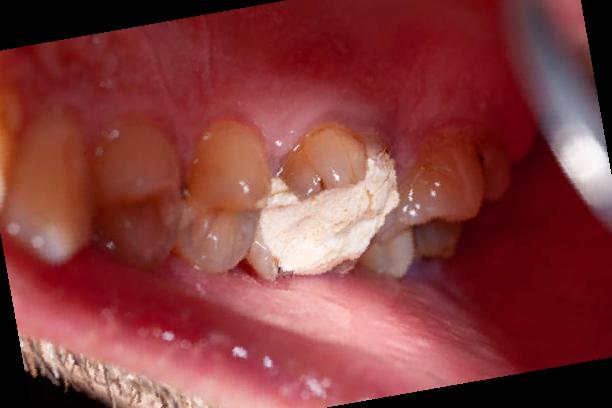
Condition: Gingivitis